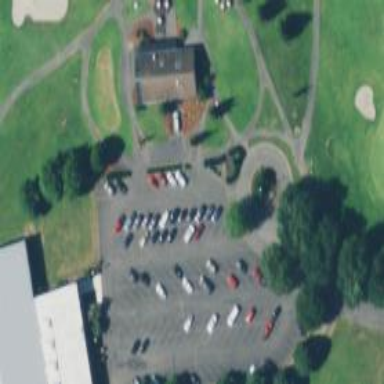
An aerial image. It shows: Pathway for golfing.